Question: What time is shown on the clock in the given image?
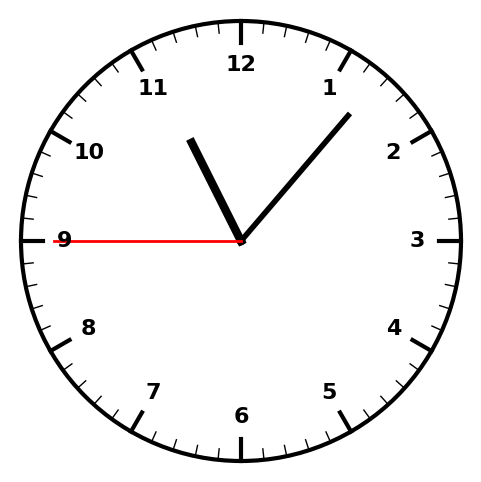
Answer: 11:06:45